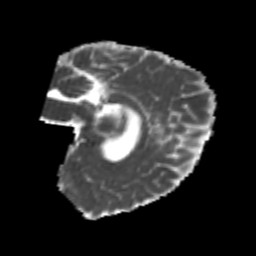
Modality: MD
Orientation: sagittal
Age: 20
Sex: female
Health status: healthy
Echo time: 0.074 s